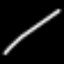
Label: line